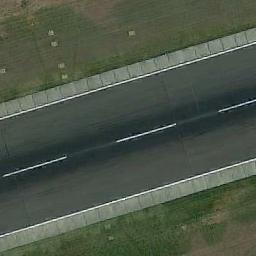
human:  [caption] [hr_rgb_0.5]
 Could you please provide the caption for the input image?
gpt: The runway goes through the lawn and some center line markings are on the runway .

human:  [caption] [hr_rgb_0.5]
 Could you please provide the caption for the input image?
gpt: There is a green lawn next to the runway, And there are white dashes on the runway .

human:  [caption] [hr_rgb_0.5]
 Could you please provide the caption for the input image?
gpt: The runway is surrounded by grass .

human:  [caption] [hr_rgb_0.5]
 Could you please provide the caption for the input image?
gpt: The runway is on the grass next to the bare land .

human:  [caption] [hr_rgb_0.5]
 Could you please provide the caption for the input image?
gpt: There are green meadows beside the runway .